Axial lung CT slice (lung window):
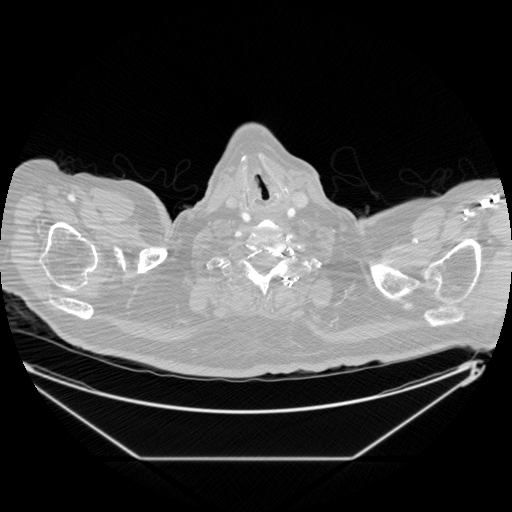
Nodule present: no